Current action and preconditions to check: trajectory_clear

Your task: For each precondition in the list above, predict whether it will hold at this action.

Consider the current scene as observed from the mobile robot's camera, and analyze the predicted future states of all dynamic agents (e.g., people, animals, vehicles, or any moving entities) within the NEXT SECOND.

IMPORTANT: Only answer "very likely" if you are absolutely certain—based on strong, clear evidence—that a dynamic agent will violate the precondition in the predicted future state. Do NOT answer "very likely" for unlikely, ambiguous, or low-probability risks.

Ask yourself for each precondition: Is there a high probability, with clear and convincing evidence, that the predicted future states of any dynamic agent will interfere with the predicted future state of the currently executing action within the NEXT SECOND, causing that precondition to fail?

Assess the risk level based on these predictions. Use "likely" or "very likely" if motions create a clear risk of interference.

Use "neutral" or "improbable" if agents are nearby but their predicted paths are clearly diverging or non-conflicting.

Failure Risk Categories: "very improbable", "improbable", "neutral", "likely", "very likely"

Answer Format: Output ONLY the probability_of_failure value from these categories: "very improbable", "improbable", "neutral", "likely", "very likely"

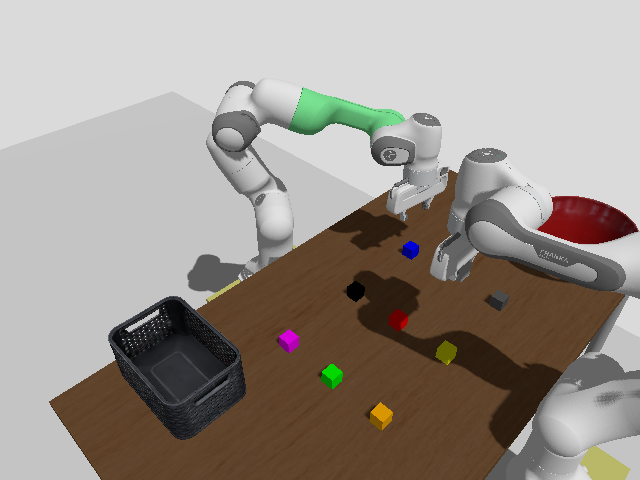

Answer: very improbable